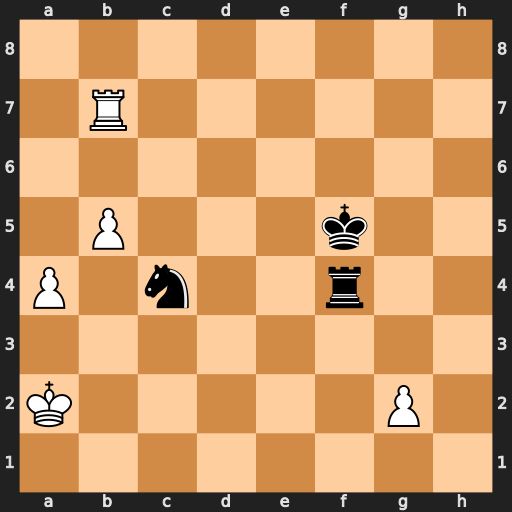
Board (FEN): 8/1R6/8/1P3k2/P1n2r2/8/K5P1/8
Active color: w
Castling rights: -
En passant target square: -
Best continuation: Rf7+ Ke5 Rxf4